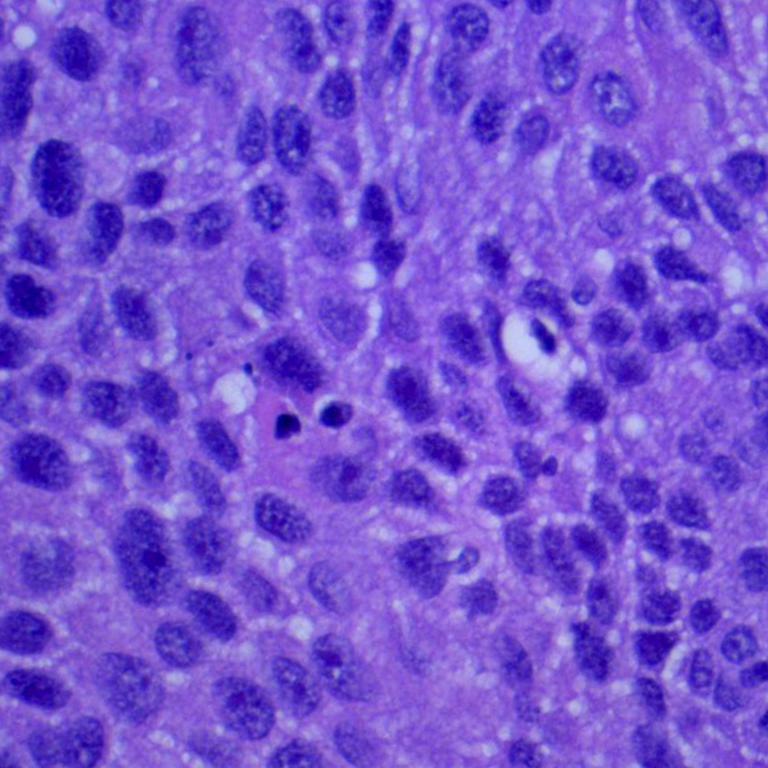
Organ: lung
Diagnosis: squamous carcinomas